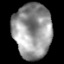
Tissue: lung
Cell type: Epithelial cells
Senescence score: 0.1525
Nuclear area (px): 2061
Mean DAPI intensity: 149.701